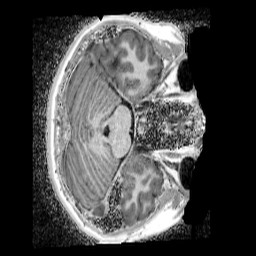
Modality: UNIT1_denoised
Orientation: axial
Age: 13
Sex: male
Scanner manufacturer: siemens
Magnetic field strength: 3 T
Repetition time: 4 s
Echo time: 0.00299 s